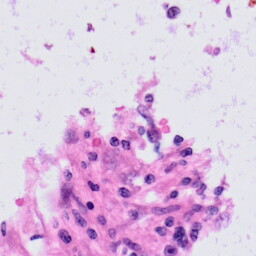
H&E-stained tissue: Skin